Current action and preconditions to check: trajectory_clear

Your task: For each precondition in the list above, predict whether it will hold at this action.

Consider the current scene as observed from the mobile robot's camera, and analyze the predicted future states of all dynamic agents (e.g., people, animals, vehicles, or any moving entities) within the NEXT SECOND.

IMPORTANT: Only answer "very likely" if you are absolutely certain—based on strong, clear evidence—that a dynamic agent will violate the precondition in the predicted future state. Do NOT answer "very likely" for unlikely, ambiguous, or low-probability risks.

Ask yourself for each precondition: Is there a high probability, with clear and convincing evidence, that the predicted future states of any dynamic agent will interfere with the predicted future state of the currently executing action within the NEXT SECOND, causing that precondition to fail?

Assess the risk level based on these predictions. Use "likely" or "very likely" if motions create a clear risk of interference.

Use "neutral" or "improbable" if agents are nearby but their predicted paths are clearly diverging or non-conflicting.

Failure Risk Categories: "very improbable", "improbable", "neutral", "likely", "very likely"

Answer Format: Output ONLY the probability_of_failure value from these categories: "very improbable", "improbable", "neutral", "likely", "very likely"

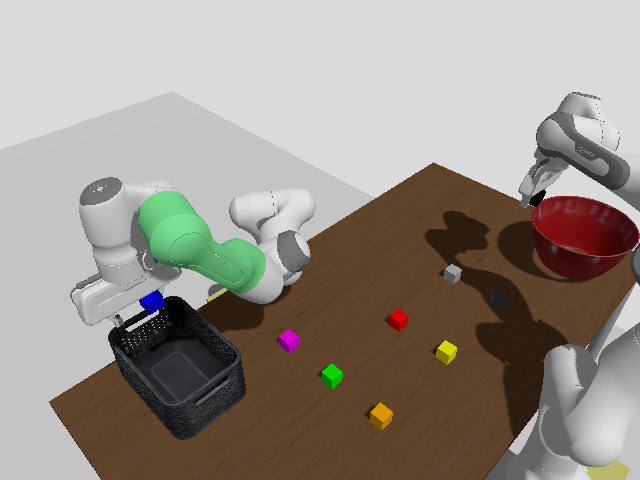

Answer: very improbable